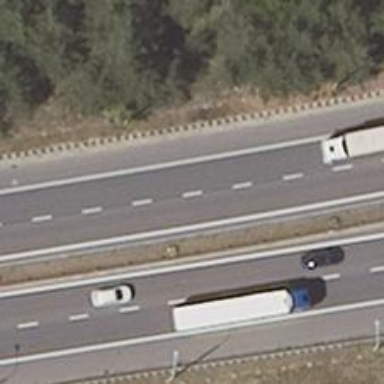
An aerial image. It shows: Asphalt road classified as trunk highway.